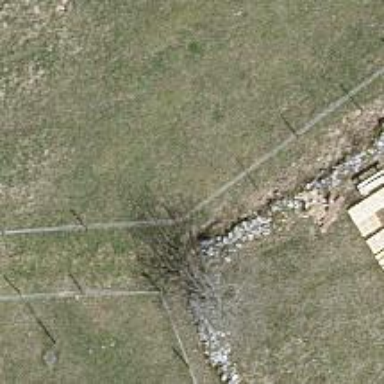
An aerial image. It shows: Fence.